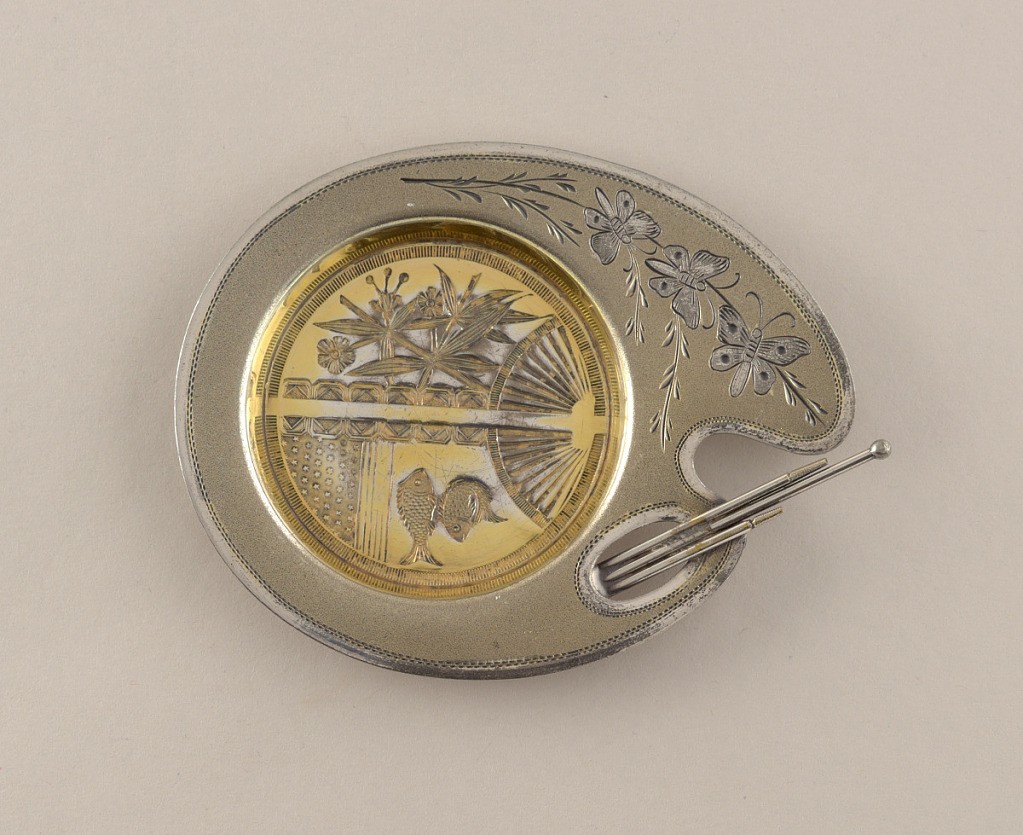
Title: Palette-Shaped Butter Dish
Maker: Meriden Silver Plate Company, Meriden, Connecticut, 1869–1898
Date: ca. 1880
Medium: silver plated, metal, gold
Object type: butter dish
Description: Golden butter dish in the shape of an artist's palette with brushes with silver trim. The palette has an incised design with three butterflies on a plant sprig. The basin includes an open fan, flowers, fish, stars and stripes and a double-ringed border.